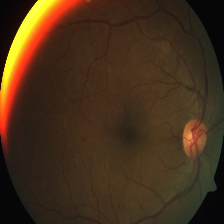
Diabetic retinopathy grade: Severe